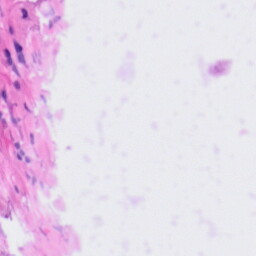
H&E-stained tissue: Tonsil